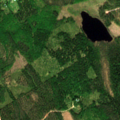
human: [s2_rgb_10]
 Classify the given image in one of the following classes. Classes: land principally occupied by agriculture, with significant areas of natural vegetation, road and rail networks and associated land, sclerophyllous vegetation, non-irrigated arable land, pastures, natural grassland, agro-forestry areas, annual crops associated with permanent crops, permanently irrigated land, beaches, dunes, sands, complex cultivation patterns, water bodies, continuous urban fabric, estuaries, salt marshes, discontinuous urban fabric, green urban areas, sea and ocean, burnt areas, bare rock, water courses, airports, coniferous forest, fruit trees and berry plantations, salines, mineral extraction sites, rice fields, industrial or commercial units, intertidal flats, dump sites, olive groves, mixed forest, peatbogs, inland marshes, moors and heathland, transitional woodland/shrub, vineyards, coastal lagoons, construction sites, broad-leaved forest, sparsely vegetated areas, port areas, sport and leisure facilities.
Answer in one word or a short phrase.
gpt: coniferous forest, mixed forest, transitional woodland/shrub